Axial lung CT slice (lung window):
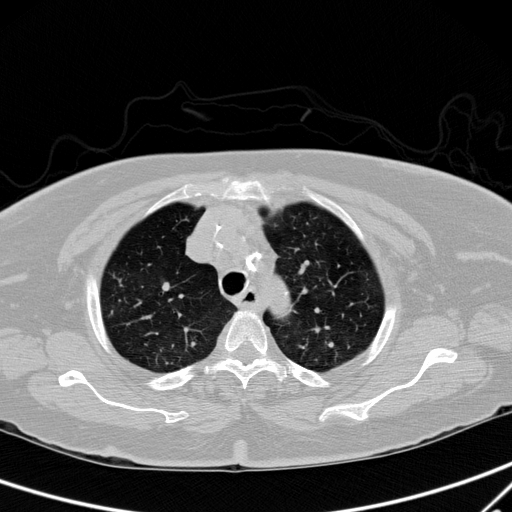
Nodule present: no